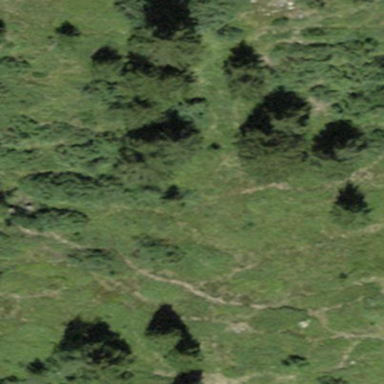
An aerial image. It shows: Forest area.